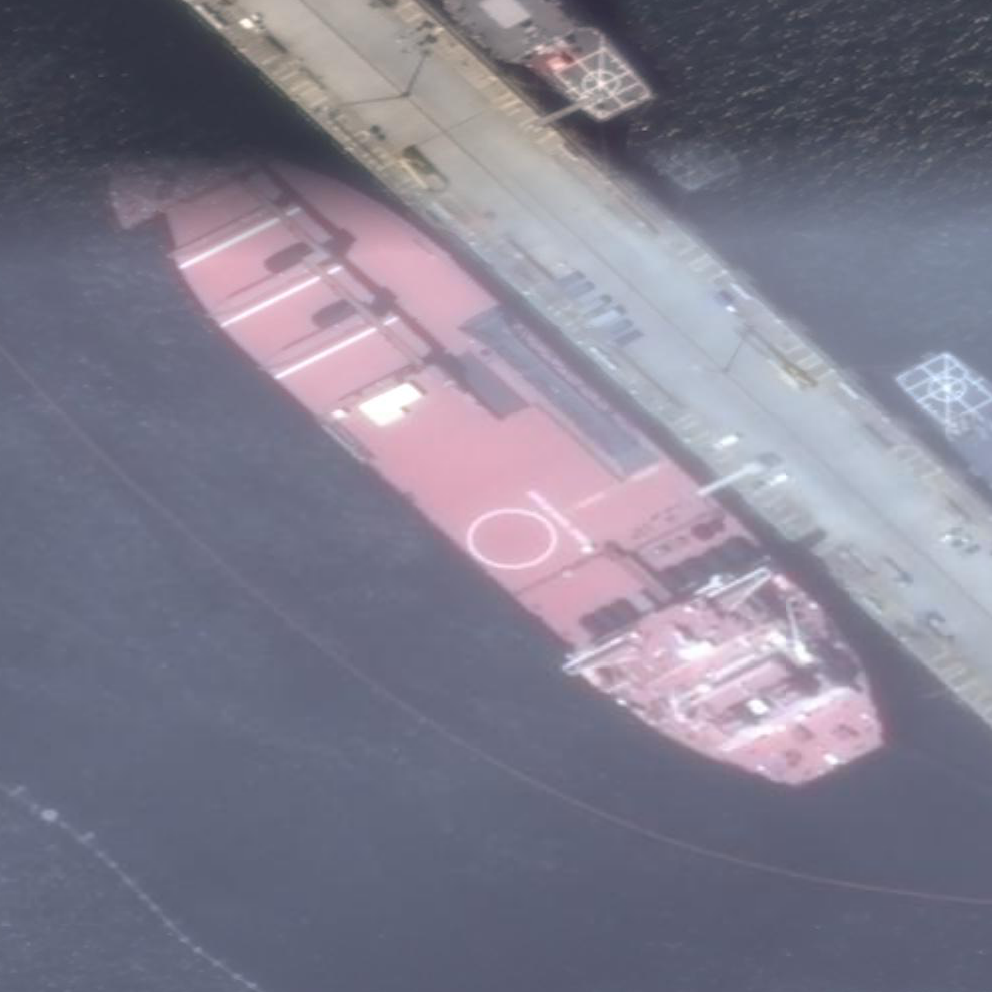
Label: civil